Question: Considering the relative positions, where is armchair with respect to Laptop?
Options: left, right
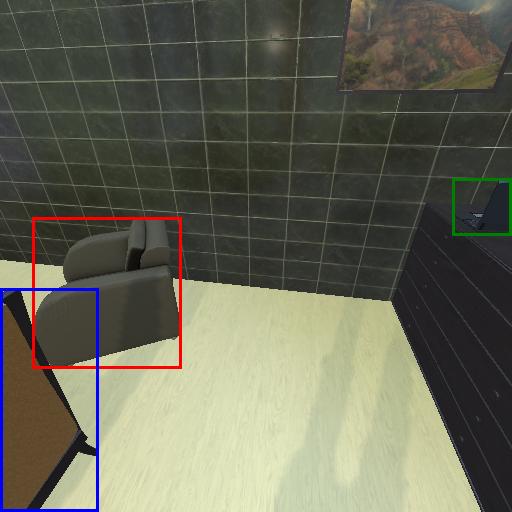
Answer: left